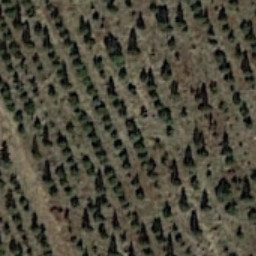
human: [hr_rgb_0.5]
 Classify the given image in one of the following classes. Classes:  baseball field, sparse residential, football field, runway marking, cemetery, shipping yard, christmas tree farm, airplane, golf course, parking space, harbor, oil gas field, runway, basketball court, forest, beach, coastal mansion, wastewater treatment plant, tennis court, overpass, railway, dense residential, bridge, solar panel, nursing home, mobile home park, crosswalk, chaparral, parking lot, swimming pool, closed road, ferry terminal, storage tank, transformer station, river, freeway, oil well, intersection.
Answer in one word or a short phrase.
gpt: christmas tree farm